Aerial crown-view tile of a tropical tree (Barro Colorado Island, Panama), acquired 20250414:
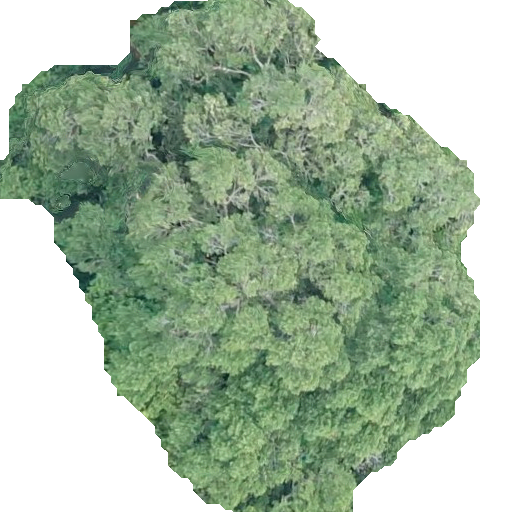
Species: Calophyllum longifolium
GBIF accepted scientific name: Calophyllum longifolium
Crown area: 255.457 m²